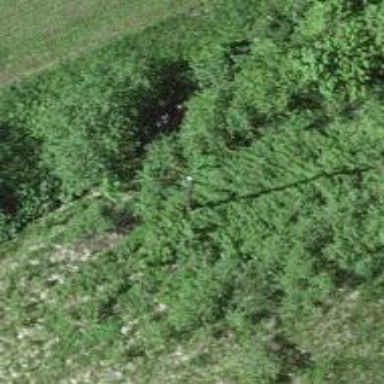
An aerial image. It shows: Power pole.